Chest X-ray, AP view. Patient: 66 years old, sex M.
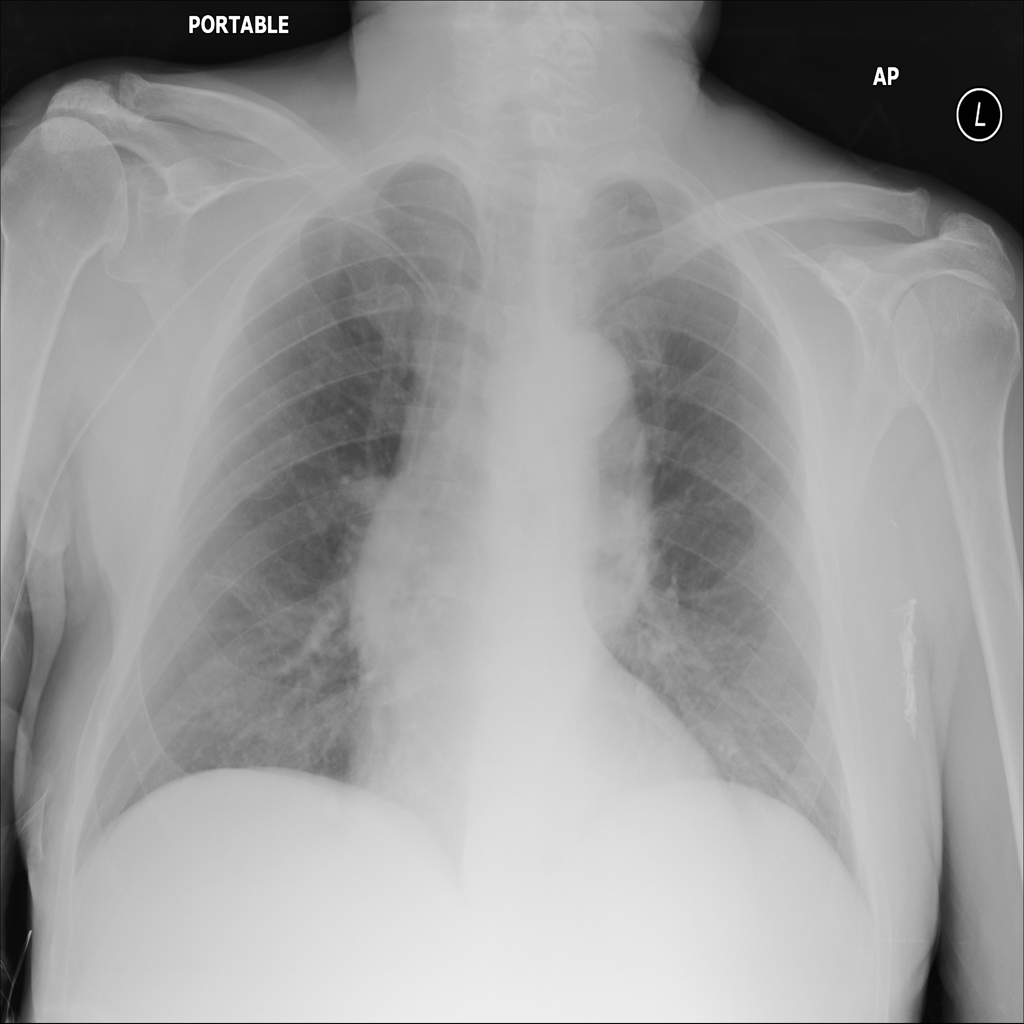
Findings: Atelectasis